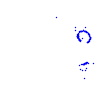
Particle: kaon